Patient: sex M, age 70
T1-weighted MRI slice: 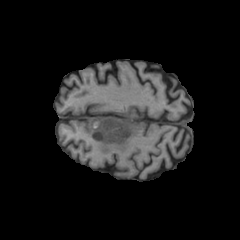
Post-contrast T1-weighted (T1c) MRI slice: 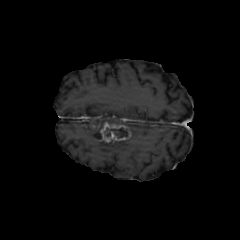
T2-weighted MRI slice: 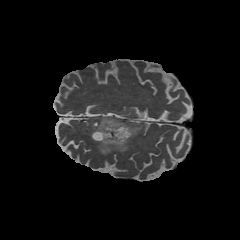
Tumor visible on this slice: yes
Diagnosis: Glioblastoma, IDH-wildtype
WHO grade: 4